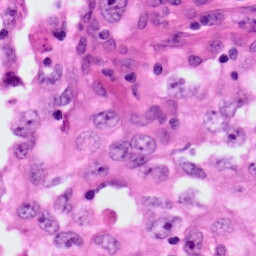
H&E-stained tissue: Lung